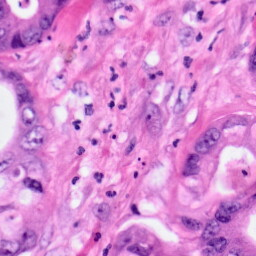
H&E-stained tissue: Pancreatic